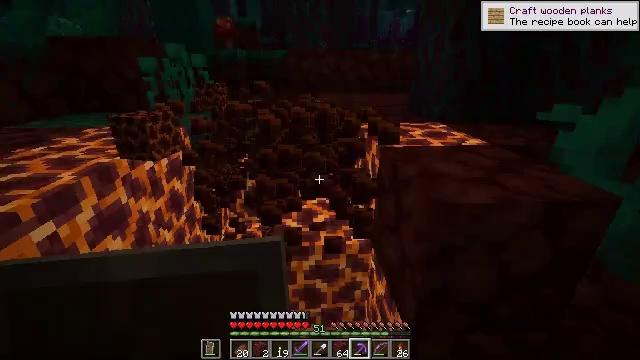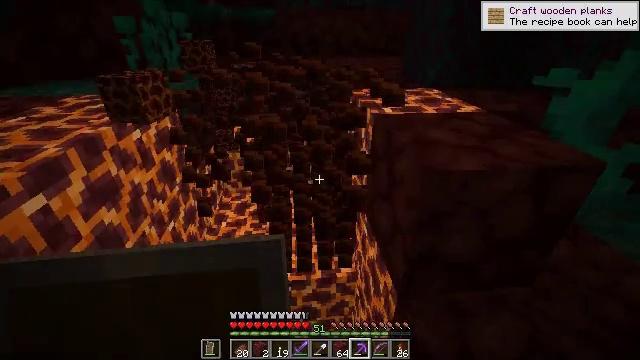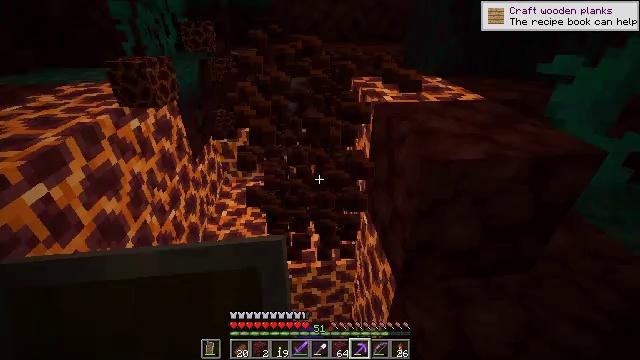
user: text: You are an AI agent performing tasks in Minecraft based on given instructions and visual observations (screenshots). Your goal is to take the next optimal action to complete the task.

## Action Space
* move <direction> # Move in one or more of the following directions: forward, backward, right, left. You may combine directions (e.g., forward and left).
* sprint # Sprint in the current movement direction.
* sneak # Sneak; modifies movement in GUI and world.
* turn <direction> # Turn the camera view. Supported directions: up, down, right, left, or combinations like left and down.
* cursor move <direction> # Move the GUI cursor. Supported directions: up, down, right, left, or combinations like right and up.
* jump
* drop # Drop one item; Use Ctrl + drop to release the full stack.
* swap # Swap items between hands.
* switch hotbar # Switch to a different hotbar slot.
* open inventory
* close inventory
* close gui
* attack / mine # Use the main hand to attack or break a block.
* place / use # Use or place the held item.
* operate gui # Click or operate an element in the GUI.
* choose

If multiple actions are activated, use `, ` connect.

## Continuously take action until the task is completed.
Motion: motion action
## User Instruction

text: Break the magma block to collect it.
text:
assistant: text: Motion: turn right and down, attack / mine
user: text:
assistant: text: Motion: turn down, attack / mine
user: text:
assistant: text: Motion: no_op